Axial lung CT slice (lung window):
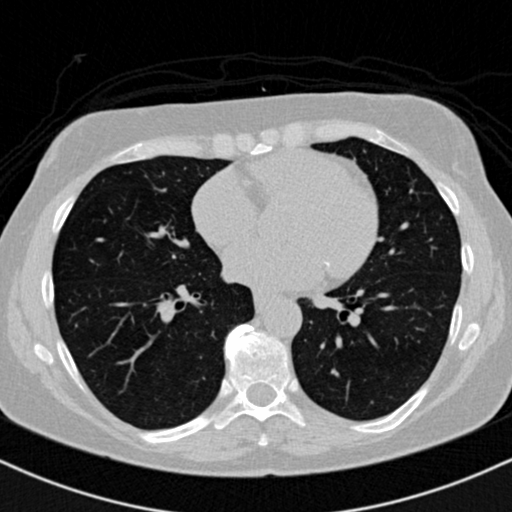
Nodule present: no